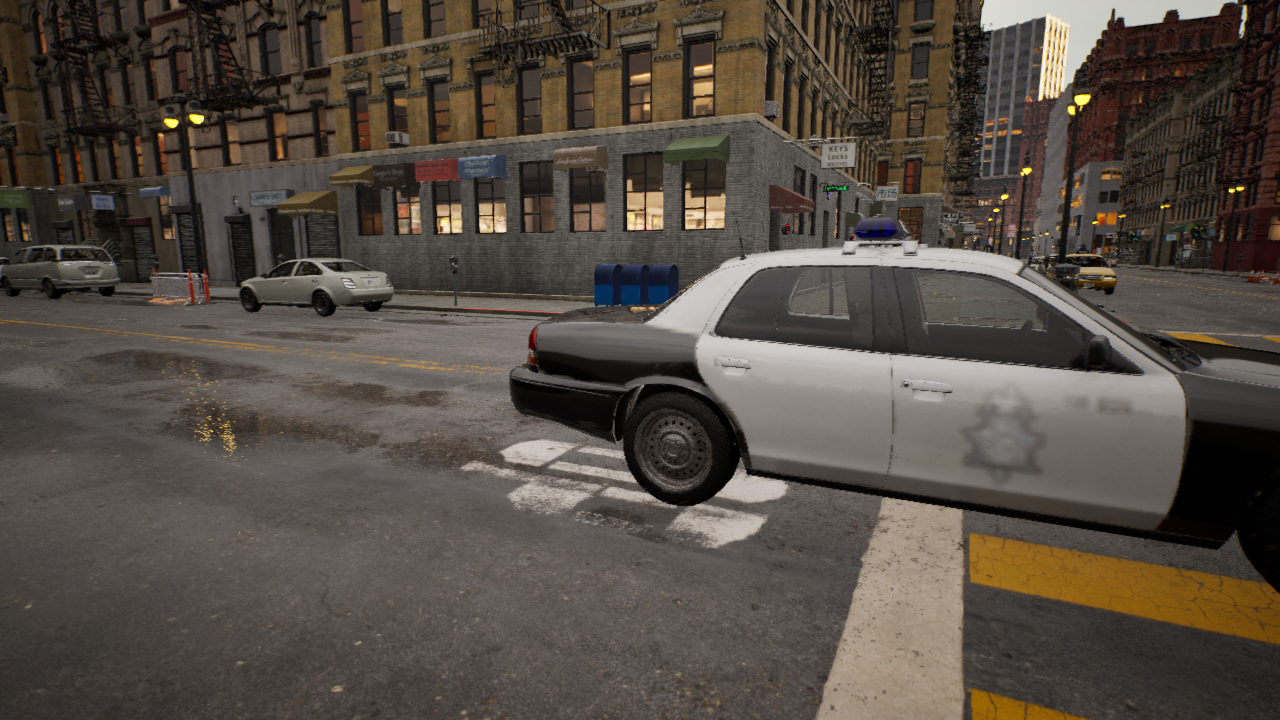
Venue: residential
Lighting: golden hour
Vehicle rig: sedan